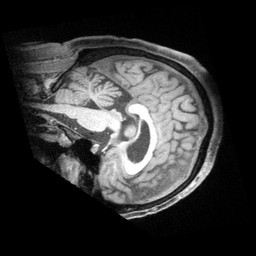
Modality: T1w
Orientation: sagittal
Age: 26
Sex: male
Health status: healthy